Field crop: maize
Growth stage: 2
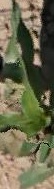
Species: maize